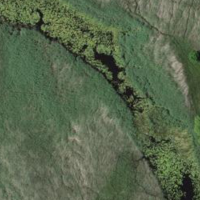
EUNIS habitat code: 21
Species observed at this site:
Tachybaptus ruficollis
Certhia brachydactyla
Corvus corone
Cyanistes caeruleus
Fulica atra
Alcedo atthis
Anas platyrhynchos
Emberiza citrinella
Anthus spinoletta
Dendrocopos major
Turdus viscivorus
Fringilla coelebs
Aegithalos caudatus
Buteo buteo
Carduelis carduelis
Passer montanus
Chroicocephalus ridibundus
Phalacrocorax carbo
Gallinula chloropus
Ardea alba
Mareca strepera
Parus major
Erithacus rubecula
Milvus milvus
Sitta europaea
Garrulus glandarius
Anser anser